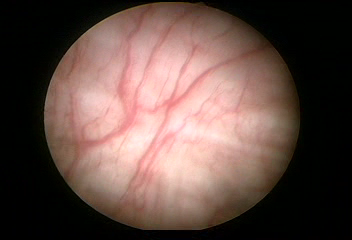
Modality: WLC
Class: Normal mucosa
Bladder cancer association: No